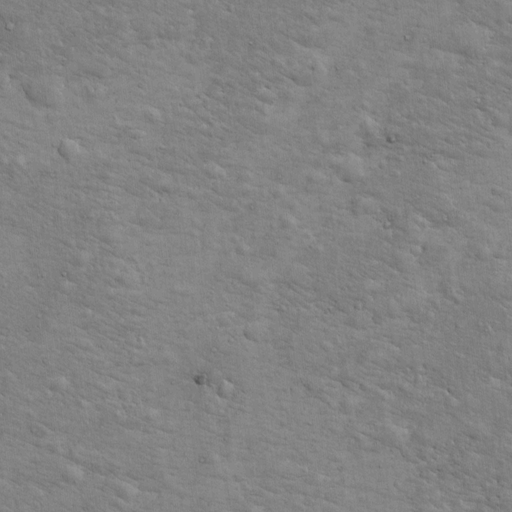
Classes present: Background